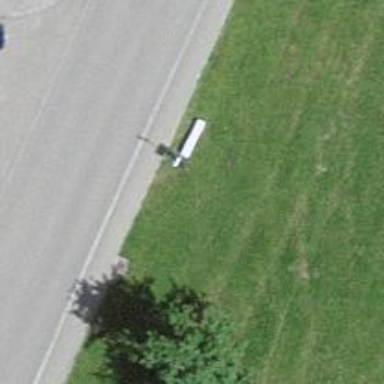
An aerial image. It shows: Bus stop with platform for public transport.